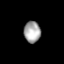
Tissue: prostate
Cell type: Fibroblasts
Senescence score: 0.7377
Nuclear area (px): 351
Mean DAPI intensity: 164.259